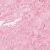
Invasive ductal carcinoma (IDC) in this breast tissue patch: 0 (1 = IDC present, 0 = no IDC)